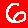
Digit: 6